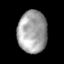
Tissue: skin
Cell type: Epithelial cells
Senescence score: 0.9343
Nuclear area (px): 1213
Mean DAPI intensity: 162.022